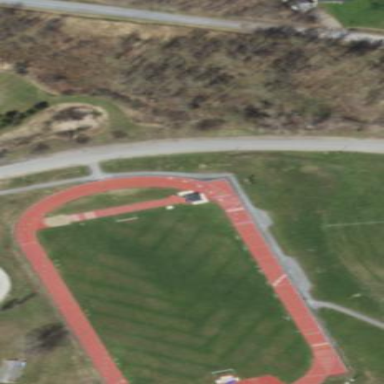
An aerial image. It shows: Athletics track located on leisure land.